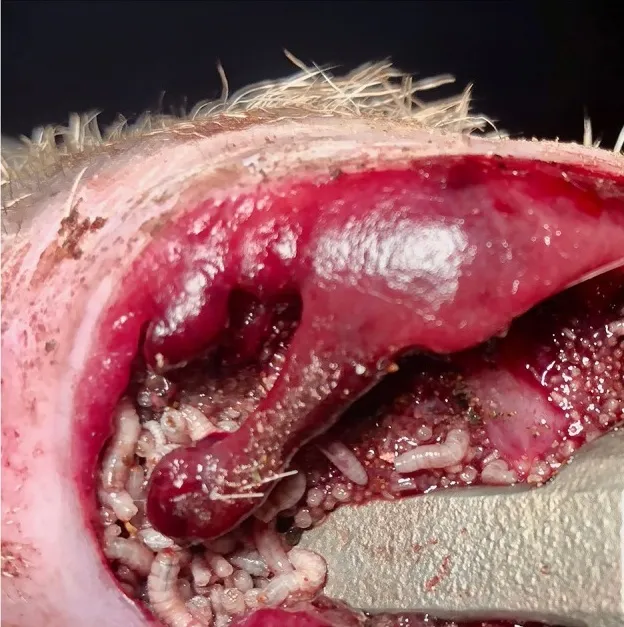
Skin-implant junction infested with larvae of the screwworm fly.
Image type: pathology (gram)